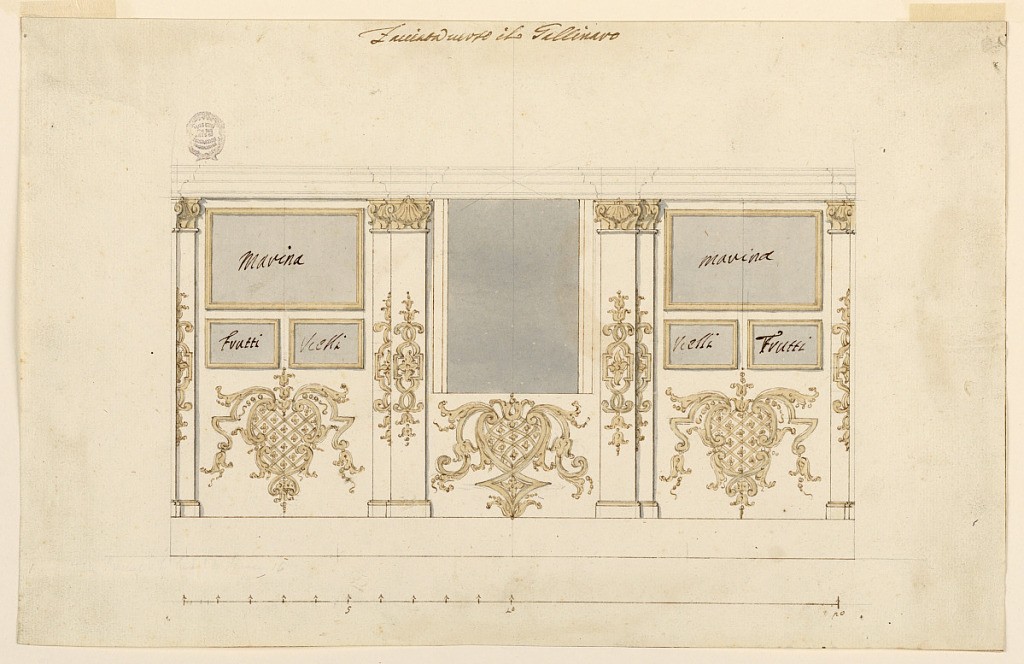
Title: Project for the Decoration of a Picture Gallery
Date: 1700–1725
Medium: Graphite, pen and ink, brush and watercolor on paper
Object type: Drawing
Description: Three compartments framed by pillars supporting the mouldings. In the central compartment a window; in the laterals, labeled picture frames. Escutcheon below the pictures and the windows, and in the middle of the pillars.